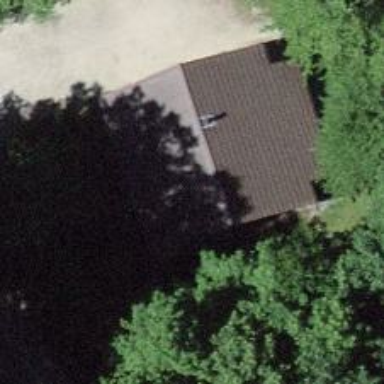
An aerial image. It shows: Barbecue facility.